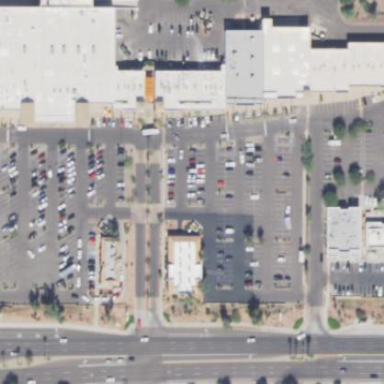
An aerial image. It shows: Retail area.